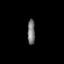
Tissue: prostate
Cell type: T cells
Senescence score: 0.361
Nuclear area (px): 184
Mean DAPI intensity: 120.951